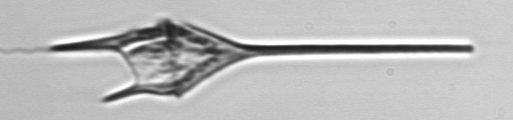
Label: Tripos_lineatus